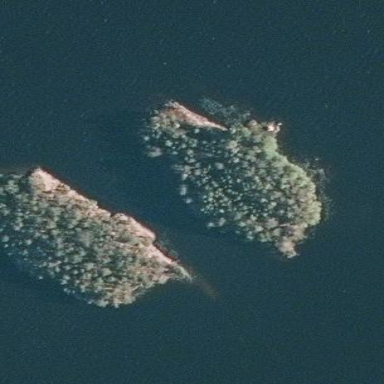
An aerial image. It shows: Image showing island.